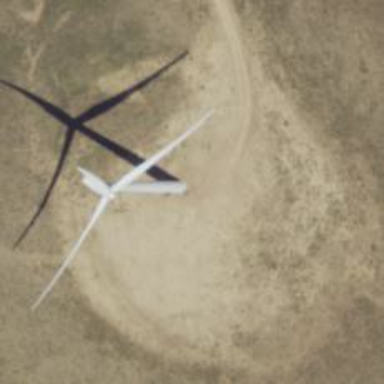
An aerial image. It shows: Wind generator powered by horizontal axis wind turbine.